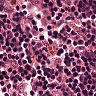
Metastatic tissue present: no